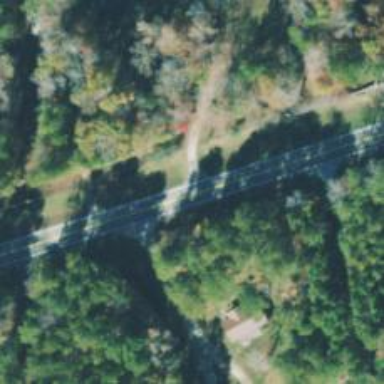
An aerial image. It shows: Secondary road with asphalt surface.